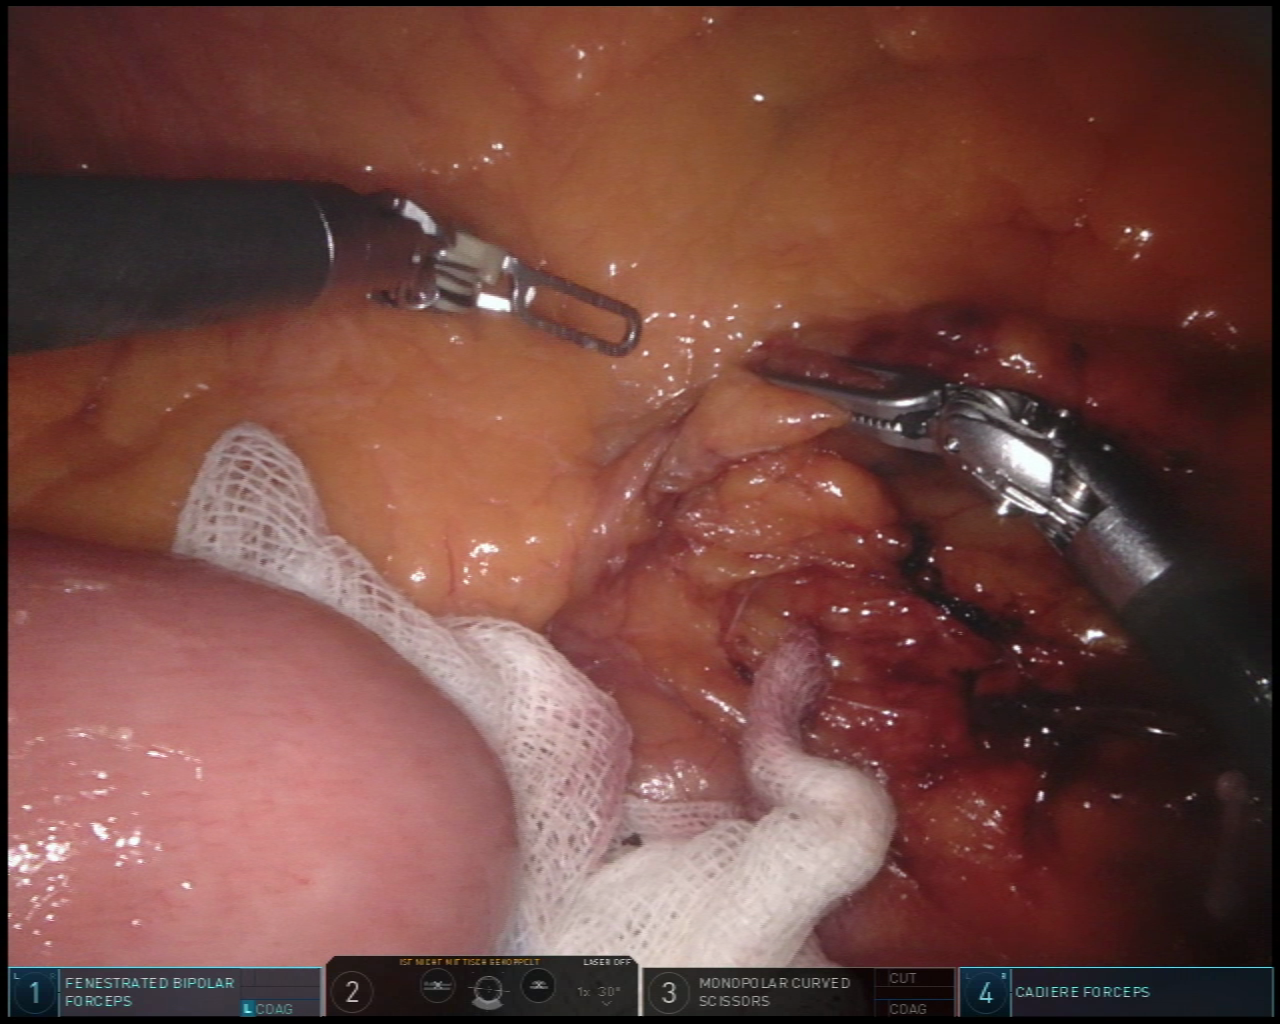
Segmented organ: small_intestine
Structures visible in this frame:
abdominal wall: no
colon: no
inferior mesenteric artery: no
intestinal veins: no
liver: no
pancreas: no
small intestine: yes
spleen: no
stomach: no
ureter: no
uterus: no
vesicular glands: no